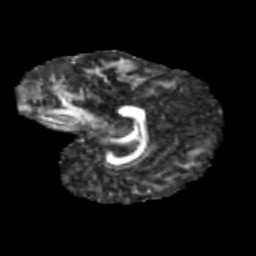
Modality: FA
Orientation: sagittal
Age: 11
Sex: male
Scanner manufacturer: siemens
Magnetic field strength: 3 T
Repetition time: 3.8 s
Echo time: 0.07 s